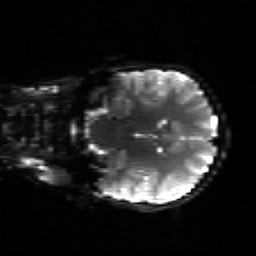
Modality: sbref
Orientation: coronal
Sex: female
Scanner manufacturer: siemens
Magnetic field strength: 3 T
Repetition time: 5 s
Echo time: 0.071 s